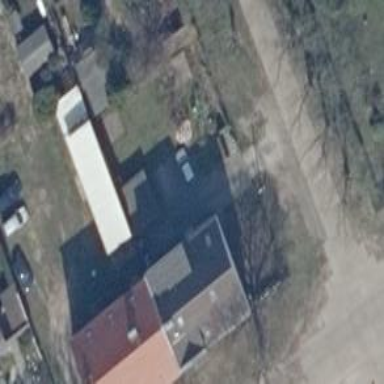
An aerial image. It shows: Semidetached house.